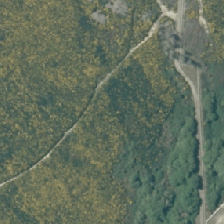
Land cover: grose_broom